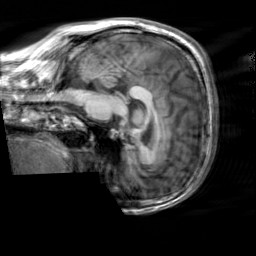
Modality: T1w
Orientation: sagittal
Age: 31
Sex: male
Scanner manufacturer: siemens
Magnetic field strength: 3 T
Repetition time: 2.3 s
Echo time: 0.00303 s